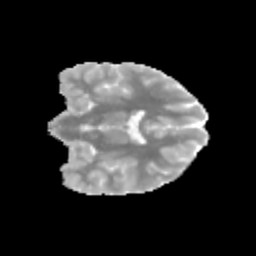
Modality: MD
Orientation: coronal
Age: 11
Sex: male
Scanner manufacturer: siemens
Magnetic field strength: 3 T
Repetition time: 3.8 s
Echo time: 0.07 s